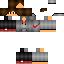
A male human skin with medium skin, wearing brown long hair dressed in a blue hoodie and red pants, featuring a closed mouth.